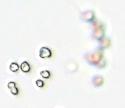
Label: Phaeocystis